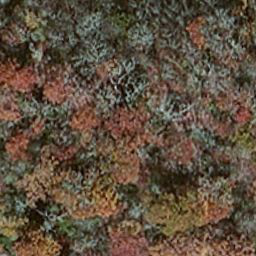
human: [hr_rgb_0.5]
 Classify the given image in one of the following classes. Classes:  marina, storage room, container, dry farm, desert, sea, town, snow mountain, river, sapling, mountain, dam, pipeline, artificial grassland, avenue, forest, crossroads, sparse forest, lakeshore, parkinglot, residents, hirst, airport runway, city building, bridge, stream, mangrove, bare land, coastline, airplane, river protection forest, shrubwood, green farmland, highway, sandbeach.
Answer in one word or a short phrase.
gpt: mangrove